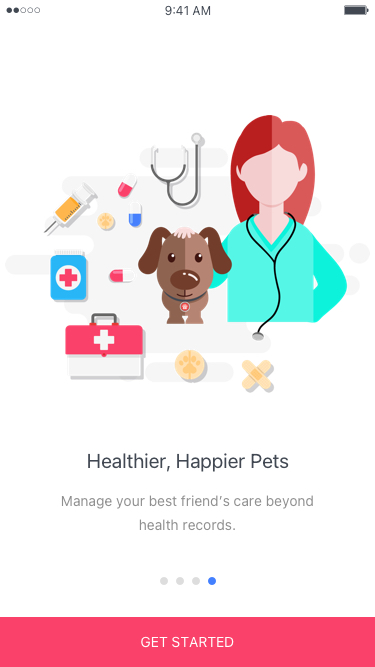
Text in this UI design:
Healthier, Happier Pets
Manage your best friend’s care beyond
health records.
GET STARTED